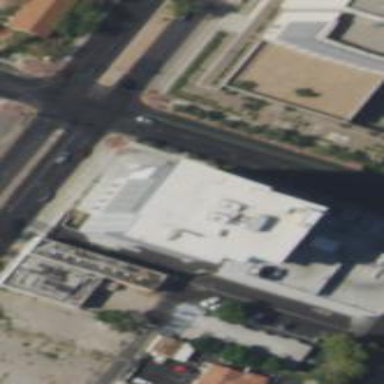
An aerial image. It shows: Building.